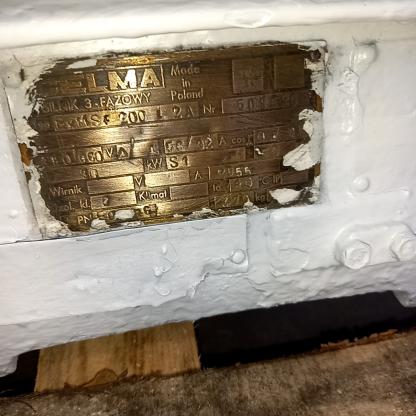
Klasa: tabliczka-znamionowa